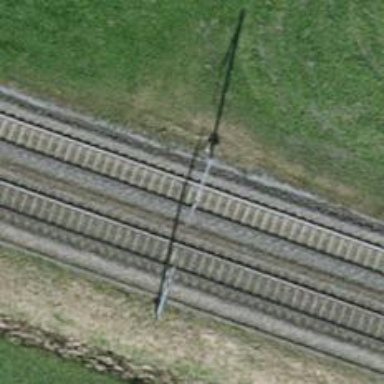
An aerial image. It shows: Railway milestone.